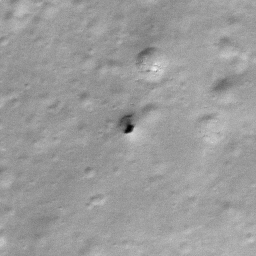
Pit: Stevinus 23
Host crater: Stevinus
Host type: impact_melt
Lunar coordinates: latitude -32.964, longitude 54.025